Question: I write program on python3 that will calculate thermodynamic properties. This is piece of GUI

"Vybrannoe veshchestvo" is a selected substance like 1-Butene, water, ammonia and etc.
"Pervyi parametr" is a first parameter. User will choose parameters like pressure, temperature, density and etc, and unit of measurement like Pa, MPa, bar (if it's pressure) and etc. So I don't know one thing: i want that if user chose pressure('Davlenie (P)') in top combobox, depending on this, suitable units of measure were chosen in small combobox.
What have i already done: create 2 files
- -
So in i wrote class that contains function that returns the list of parameters:
'''
class ChooseParams():
def paramList(self):
P = 'Pressure (P)'
T = 'Temperature (T)'
D = 'Density (D)'
V = 'Volume (V)'
H = 'Enthalpy (h)'
S = 'Entropy (s)'
Q = 'Vapor quality (x)'
allParams = [P, T, D, V, H, S, Q]
return allParams
'''
After i created class that contains function that selects unit of measurements:
'''
class ChooseUnitOfMeasurement():
def unitOfMeasurement(self, parameter):
#Pressure
Pa = 'Pa'
kPa = 'kPa'
MPa = 'MPa'
PressureUnitList = [Pa, kPa, MPa]
#Temperature
kelvin = 'K'
degC = 'degC'
degF = 'degF'
tempUnitList = [kelvin, degC, degF]
#Enthalpy
kJdivKg = 'kDzh/kg'
JdivKg = 'Dzh/kg'
enthalpyUnitList = [kJdivKg, JdivKg]
#Entropy
kJdivKgKel = 'kDzh/(kg-K)'
JdivKgKel = 'Dzh/(kg-K)'
entropyUnitList = [kJdivKgKel, JdivKgKel]
#Density
kgDivMeter = 'kg/m^3'
#Volume
meterDivKg = 'm^3/kg'
#Vapor quality
vaporQuality = '--'
if parameter == 'Pressure (P)':
return PressureUnitList
elif parameter == 'Temperature (T)':
return tempUnitList
elif parameter == 'Density (D)':
return kgDivMeter
elif parameter == 'Volume (V)':
return meterDivKg
elif parameter == 'Enthalpy (h)':
return enthalpyUnitList
elif parameter == 'Entropy (s)':
return entropyUnitList
else:
return vaporQuality
'''
in
'''
#Creation combobox for selection first parameter
self.comboBoxInputFirstParam = QtWidgets.QComboBox(self.groupBoxFirstParam)
#put parameters
self.comboBoxInputFirstParam.addItems(CalcProp.ChooseParams.paramList(self))
#Creation combobox for selection unit of measurement (first parameter)
self.comboBoxInputFirstParamUnit = QtWidgets.QComboBox(self.groupBoxFirstParam)
#get text of first combobox
firstParameter = self.comboBoxInputFirstParam.currentText()
#Depending on the content of the first one, add the required list / value in the combobox with units of measurement.
self.comboBoxInputFirstParamUnit.addItems(CalcProp.ChooseUnitOfMeasurement.unitOfMeasurement(self, firstParameter))
'''
Everything works, but that's only when the program starts, when I change the pressure to another value, then unit of measurement does not change.
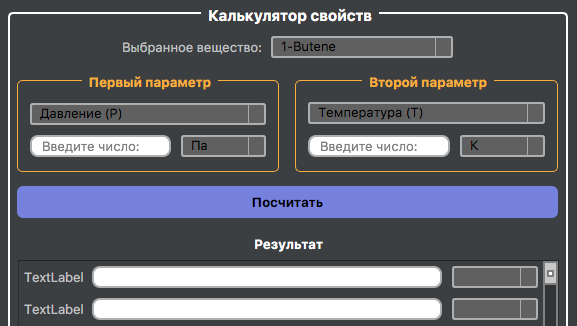
Answer: You must use the signal 'currentTextChanged', this is activated every time you choose an item, returning the text, we must also validate if it is a list or a single element. All of the above is implemented in the following code:
'''
[...]
self.comboBoxInputFirstParam = QtWidgets.QComboBox(self.groupBoxFirstParam)
self.comboBoxInputFirstParamUnit = QtWidgets.QComboBox(self.groupBoxFirstParam)
self.comboBoxInputFirstParam.currentTextChanged.connect(self.onCurrentTextChanged)
self.comboBoxInputFirstParam.addItems(CalcProp.ChooseParams().paramList())
def onCurrentTextChanged(self, text):
self.comboBoxInputFirstParamUnit.clear()
elements = CalcProp.ChooseUnitOfMeasurement().unitOfMeasurement(str(text))
if isinstance(elements, list):
self.comboBoxInputFirstParamUnit.addItems(elements)
else:
self.comboBoxInputFirstParamUnit.addItem(elements)
'''